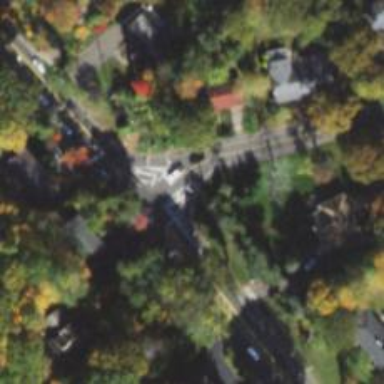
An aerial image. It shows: Stop road.